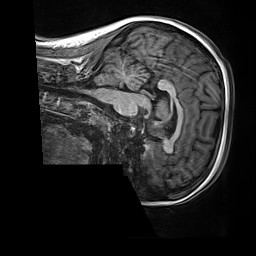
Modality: T1w
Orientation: sagittal
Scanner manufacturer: siemens
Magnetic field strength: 3 T
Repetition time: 2.5 s
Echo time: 0.00299 s